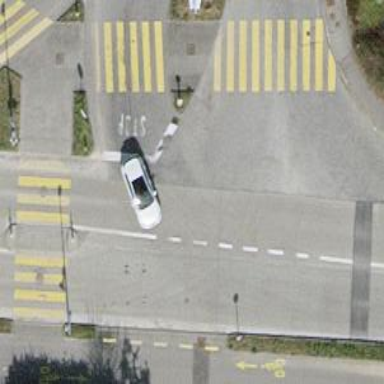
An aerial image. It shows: Stop road.